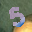
Label: 5